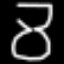
Label: hourglass